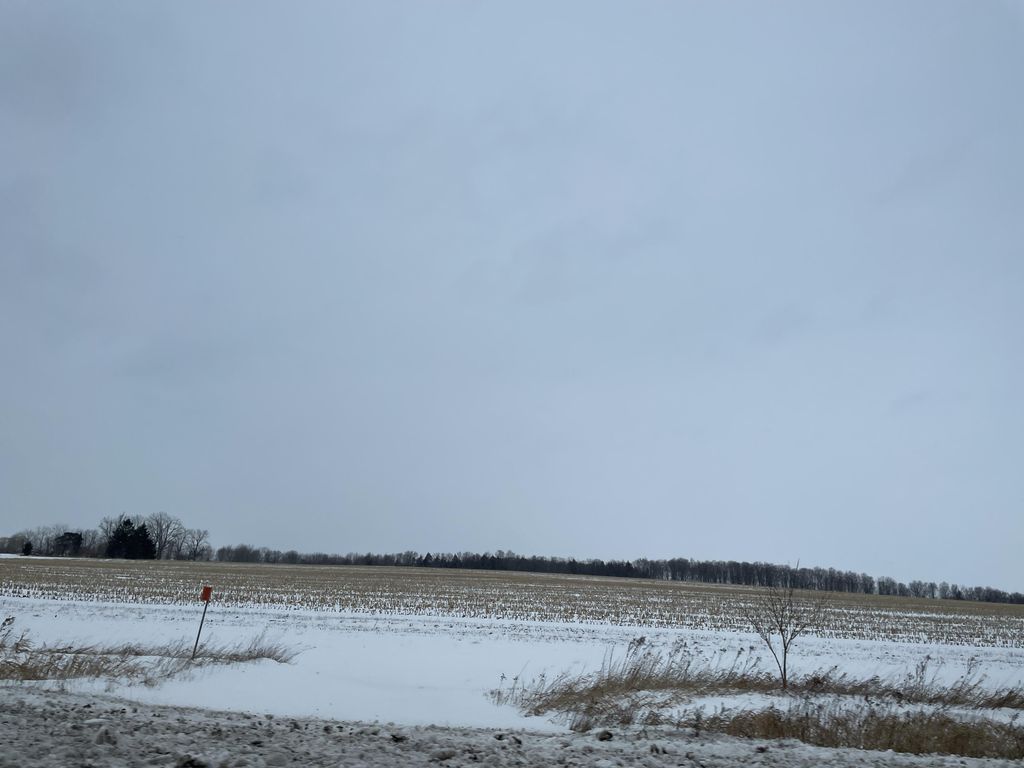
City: kitchener-waterloo